Question: 2 questions... for some context this is the scenario. I have three buttons on my page, as such:

1) Is what I am proposing even possible with jQuery? I know you can move items, but is it possible to move/fade out simultaneously? And to move a button (Send) into the place of another button (where Download was)? I was reading <URL>, not "move to where this element is".
2) Assuming it can be done, would it look good. I am trying to think of a nice way to transition from those original 3 options to just the send option - in one line. The original order must be Download/Send/Delete. So if anyone can think of a better alternative I am all ears.
Thanks
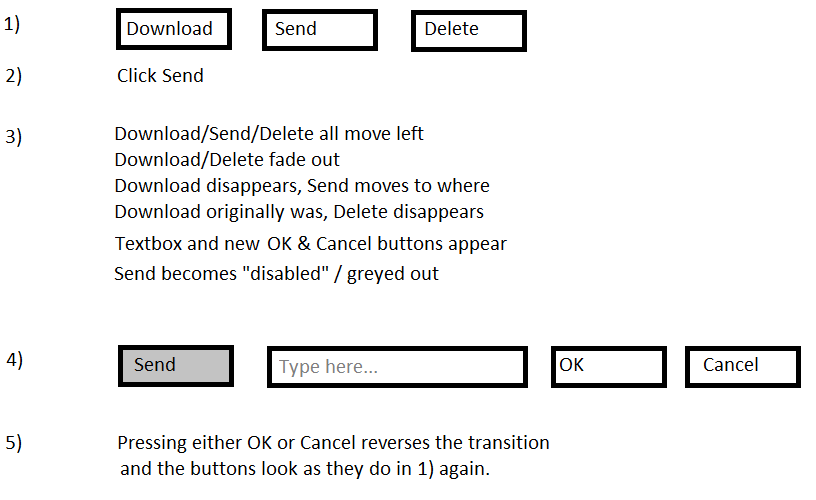
Answer: Yes, you can do this smoothly. You can do so by either using jQuery's <URL>. I have chosen the latter in my example:
In HTML I have grouped the buttons according to the 2 visible states:
'''
<div class="container">
<div id="buttons1">
<button id="download">Download</button>
<button id="send">Send</button>
<button id="delete">Delete</button>
</div>
<div id="buttons2">
<input type="text" id="textInput"/>
<button id="ok">Ok</button>
<button id="cancel">Cancel</button>
</div>
</div>
'''
In CSS I'm using a '.clicked' class to indicate what should be visible or not. I'm also using 'position: absolute;' so I can animate my 'left' position easily:
'''
.container{
position: relative;
overflow: hidden;
}
#buttons1{
position: absolute;
left: 0;
-webkit-transition: left 0.5s ease;
transition: left 0.5s ease;
}
.clicked #buttons1{
left: -77px;
}
#download, #delete{
opacity: 1;
-webkit-transition: opacity 0.5s ease;
transition: opacity 0.5s ease;
}
.clicked #download, .clicked #delete{
opacity: 0;
}
#buttons2{
opacity: 0;
-webkit-transition: opacity 0.3s ease;
transition: opacity 0.3s ease;
z-index: -1;
/* We use the z-index here to make sure the input field and buttons are
clickable and not obstructed by the invisible "delete" button on top of it */
}
#buttons2.appear{
opacity: 1;
z-index: 1;
}
'''
And in jQuery I simply 'toggle' between the classes when a button is clicked:
'''
$("#send").click(function(){
$("#send").attr("disabled", true);
$(".container").toggleClass("clicked");
// Activate the second animation with a slight delay so it looks nicer
setTimeout(function(){
$("#buttons2").toggleClass("appear");
}, 300);
});
$("#ok, #cancel").click(function(){
$("#send").attr("disabled", false);
$("#buttons2").toggleClass("appear");
// Activate the second animation with a slight delay so it looks nicer
setTimeout(function(){
$(".container").toggleClass("clicked");
}, 200);
});
'''
<URL>